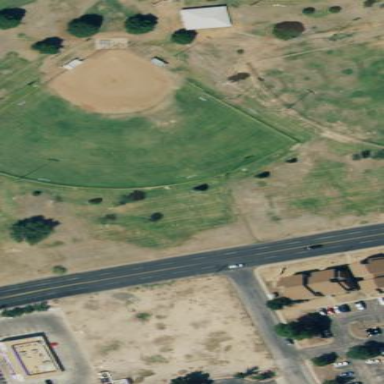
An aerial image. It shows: Baseball pitch for leisure land.